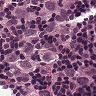
Metastatic tissue present: yes